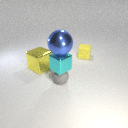
small gray rubber sphere in front of small yellow rubber cube